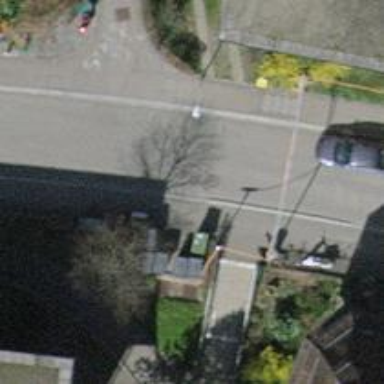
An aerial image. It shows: Paved steps on the road.